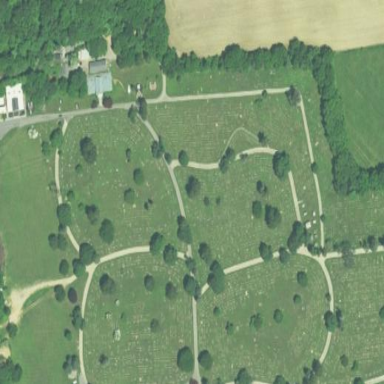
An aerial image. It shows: Cemetery.